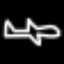
Label: airplane